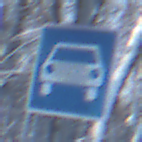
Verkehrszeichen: Kraftfahrstrasse
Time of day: MorningAfternoon
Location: Outdoor (Nature)
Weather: Clear
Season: Winter
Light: Natural